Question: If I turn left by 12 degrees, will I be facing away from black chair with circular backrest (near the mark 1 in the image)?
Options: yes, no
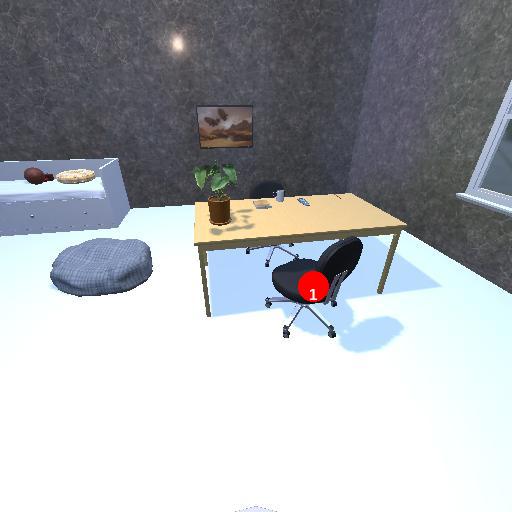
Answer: yes